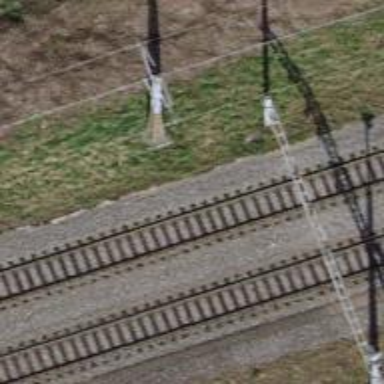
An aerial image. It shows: Power pole.